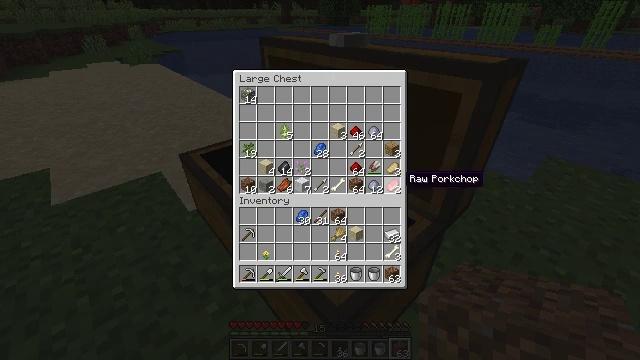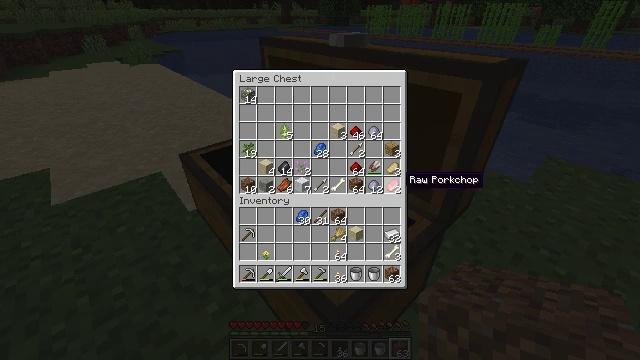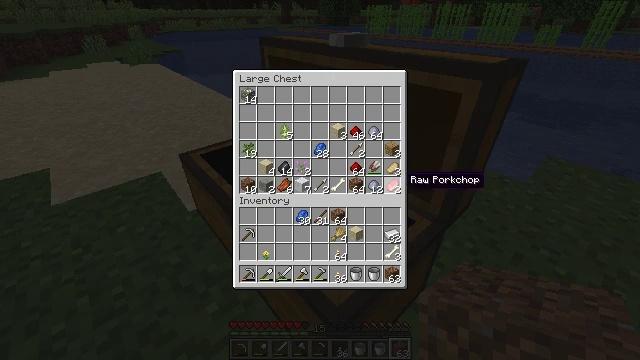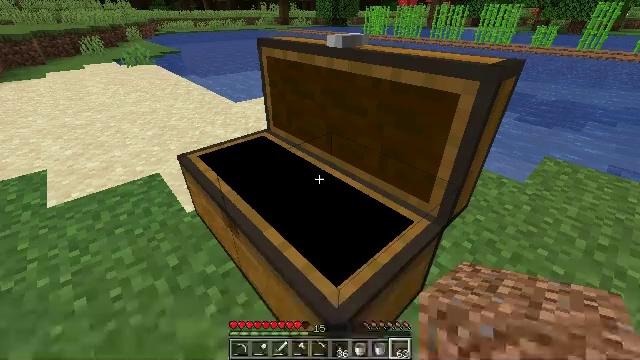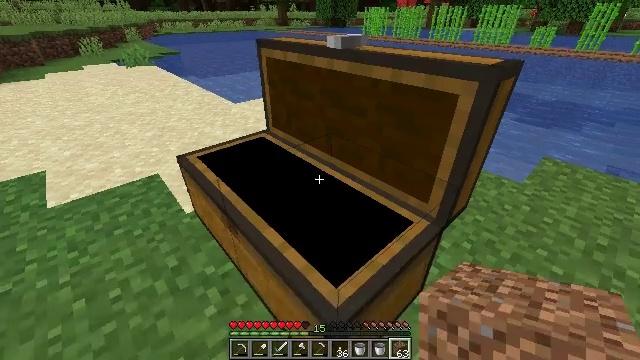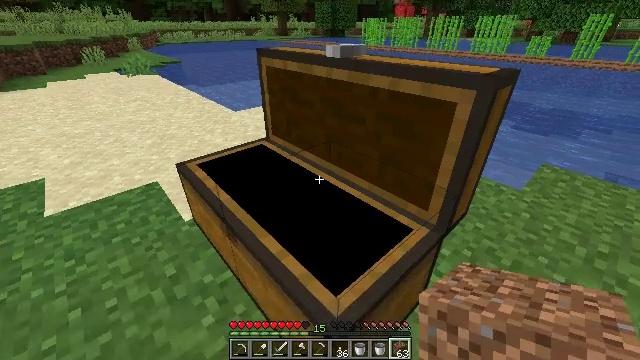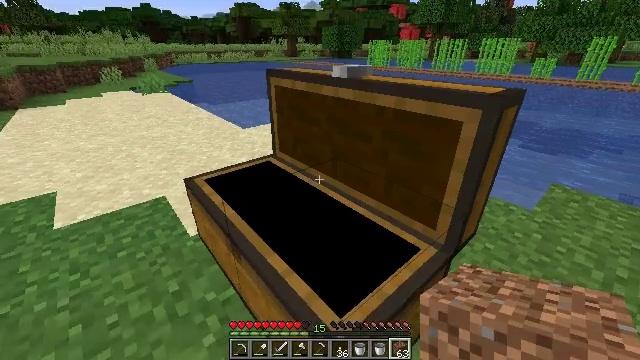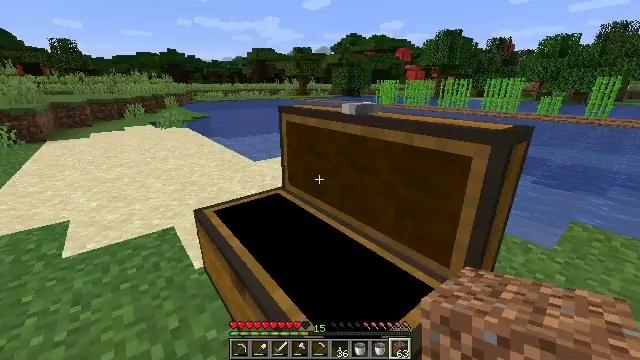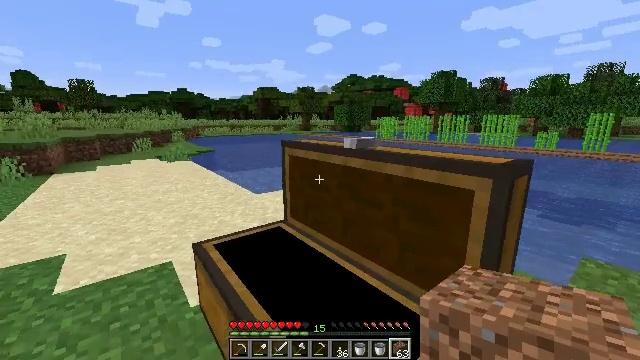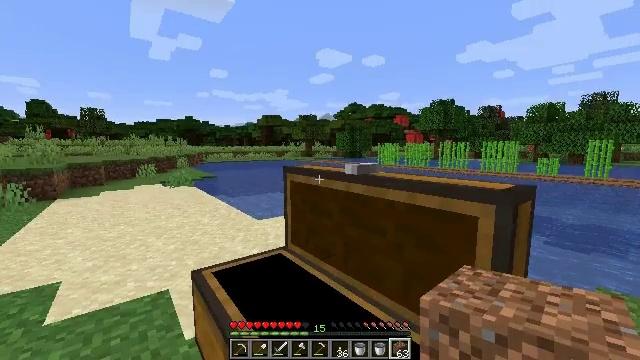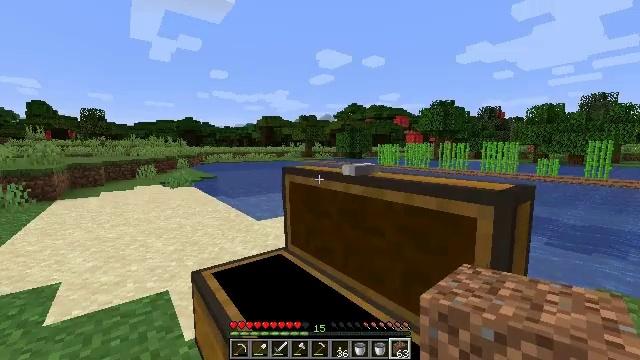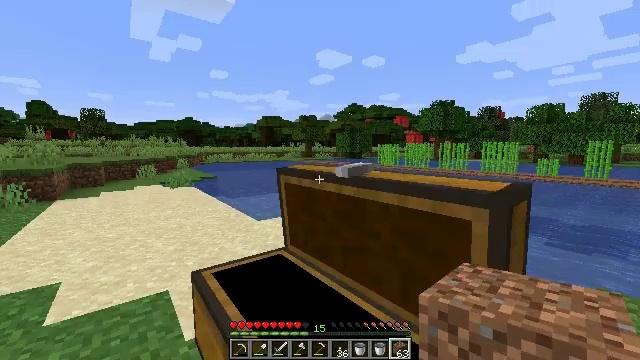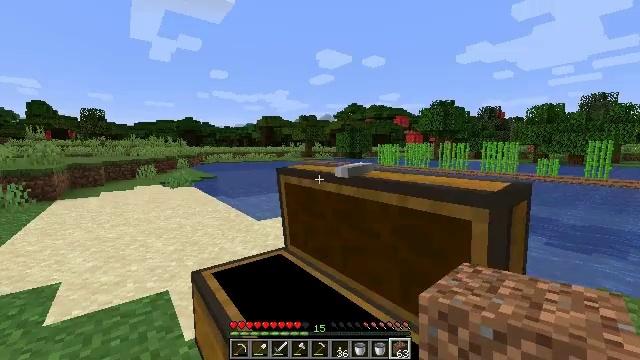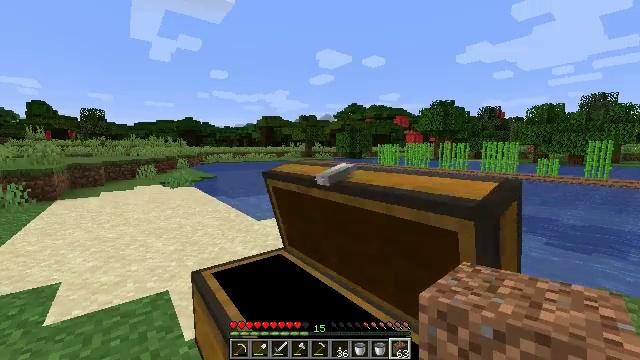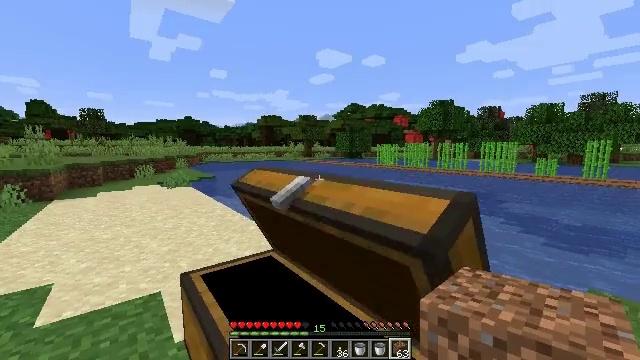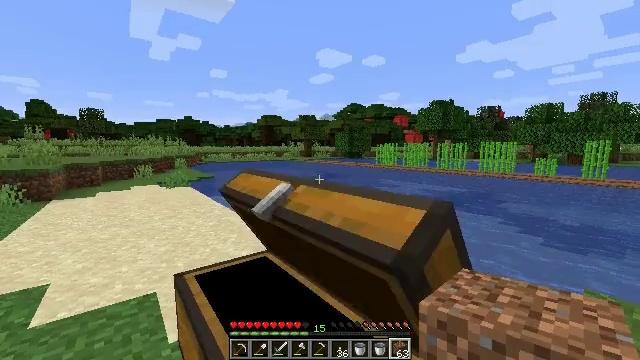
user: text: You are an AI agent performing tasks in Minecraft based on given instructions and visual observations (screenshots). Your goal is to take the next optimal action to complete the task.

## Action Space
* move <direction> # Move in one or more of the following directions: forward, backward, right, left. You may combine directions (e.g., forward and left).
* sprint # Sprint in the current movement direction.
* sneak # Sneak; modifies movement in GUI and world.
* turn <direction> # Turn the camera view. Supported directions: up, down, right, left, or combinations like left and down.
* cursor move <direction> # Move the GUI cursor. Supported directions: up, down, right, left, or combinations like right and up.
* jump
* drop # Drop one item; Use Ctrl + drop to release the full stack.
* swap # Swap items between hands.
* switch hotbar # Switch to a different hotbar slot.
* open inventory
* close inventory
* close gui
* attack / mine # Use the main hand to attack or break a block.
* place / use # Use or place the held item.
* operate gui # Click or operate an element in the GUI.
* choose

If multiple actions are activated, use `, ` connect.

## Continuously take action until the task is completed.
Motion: motion action
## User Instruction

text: Cut down the sugar cane stalks.
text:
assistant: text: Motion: no_op
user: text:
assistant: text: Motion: no_op
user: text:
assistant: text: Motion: no_op
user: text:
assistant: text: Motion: close gui
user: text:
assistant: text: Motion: turn up
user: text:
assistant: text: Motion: turn left and up
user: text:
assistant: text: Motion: turn left and up
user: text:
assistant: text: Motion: turn up
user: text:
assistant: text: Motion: turn up
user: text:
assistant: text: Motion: no_op
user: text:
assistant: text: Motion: no_op
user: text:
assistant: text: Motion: no_op
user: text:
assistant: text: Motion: no_op
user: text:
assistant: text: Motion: move right
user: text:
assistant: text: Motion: move right
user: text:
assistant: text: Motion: move right, turn right and down
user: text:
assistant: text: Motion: move right, turn right and down
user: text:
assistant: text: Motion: move forward and move right, turn right and down
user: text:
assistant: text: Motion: move forward and move right, turn right and down
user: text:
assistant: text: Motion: move forward and move right, turn right and down
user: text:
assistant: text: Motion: move forward and move right, turn right and down
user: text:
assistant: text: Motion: move forward and move right, turn right
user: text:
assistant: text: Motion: move forward and move right, turn right
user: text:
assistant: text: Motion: move forward and move right
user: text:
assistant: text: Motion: move forward and move right
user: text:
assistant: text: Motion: move forward
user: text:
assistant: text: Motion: move forward, turn right
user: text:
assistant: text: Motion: move forward, turn right
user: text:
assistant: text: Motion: move forward, turn right
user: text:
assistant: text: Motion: move forward, turn right